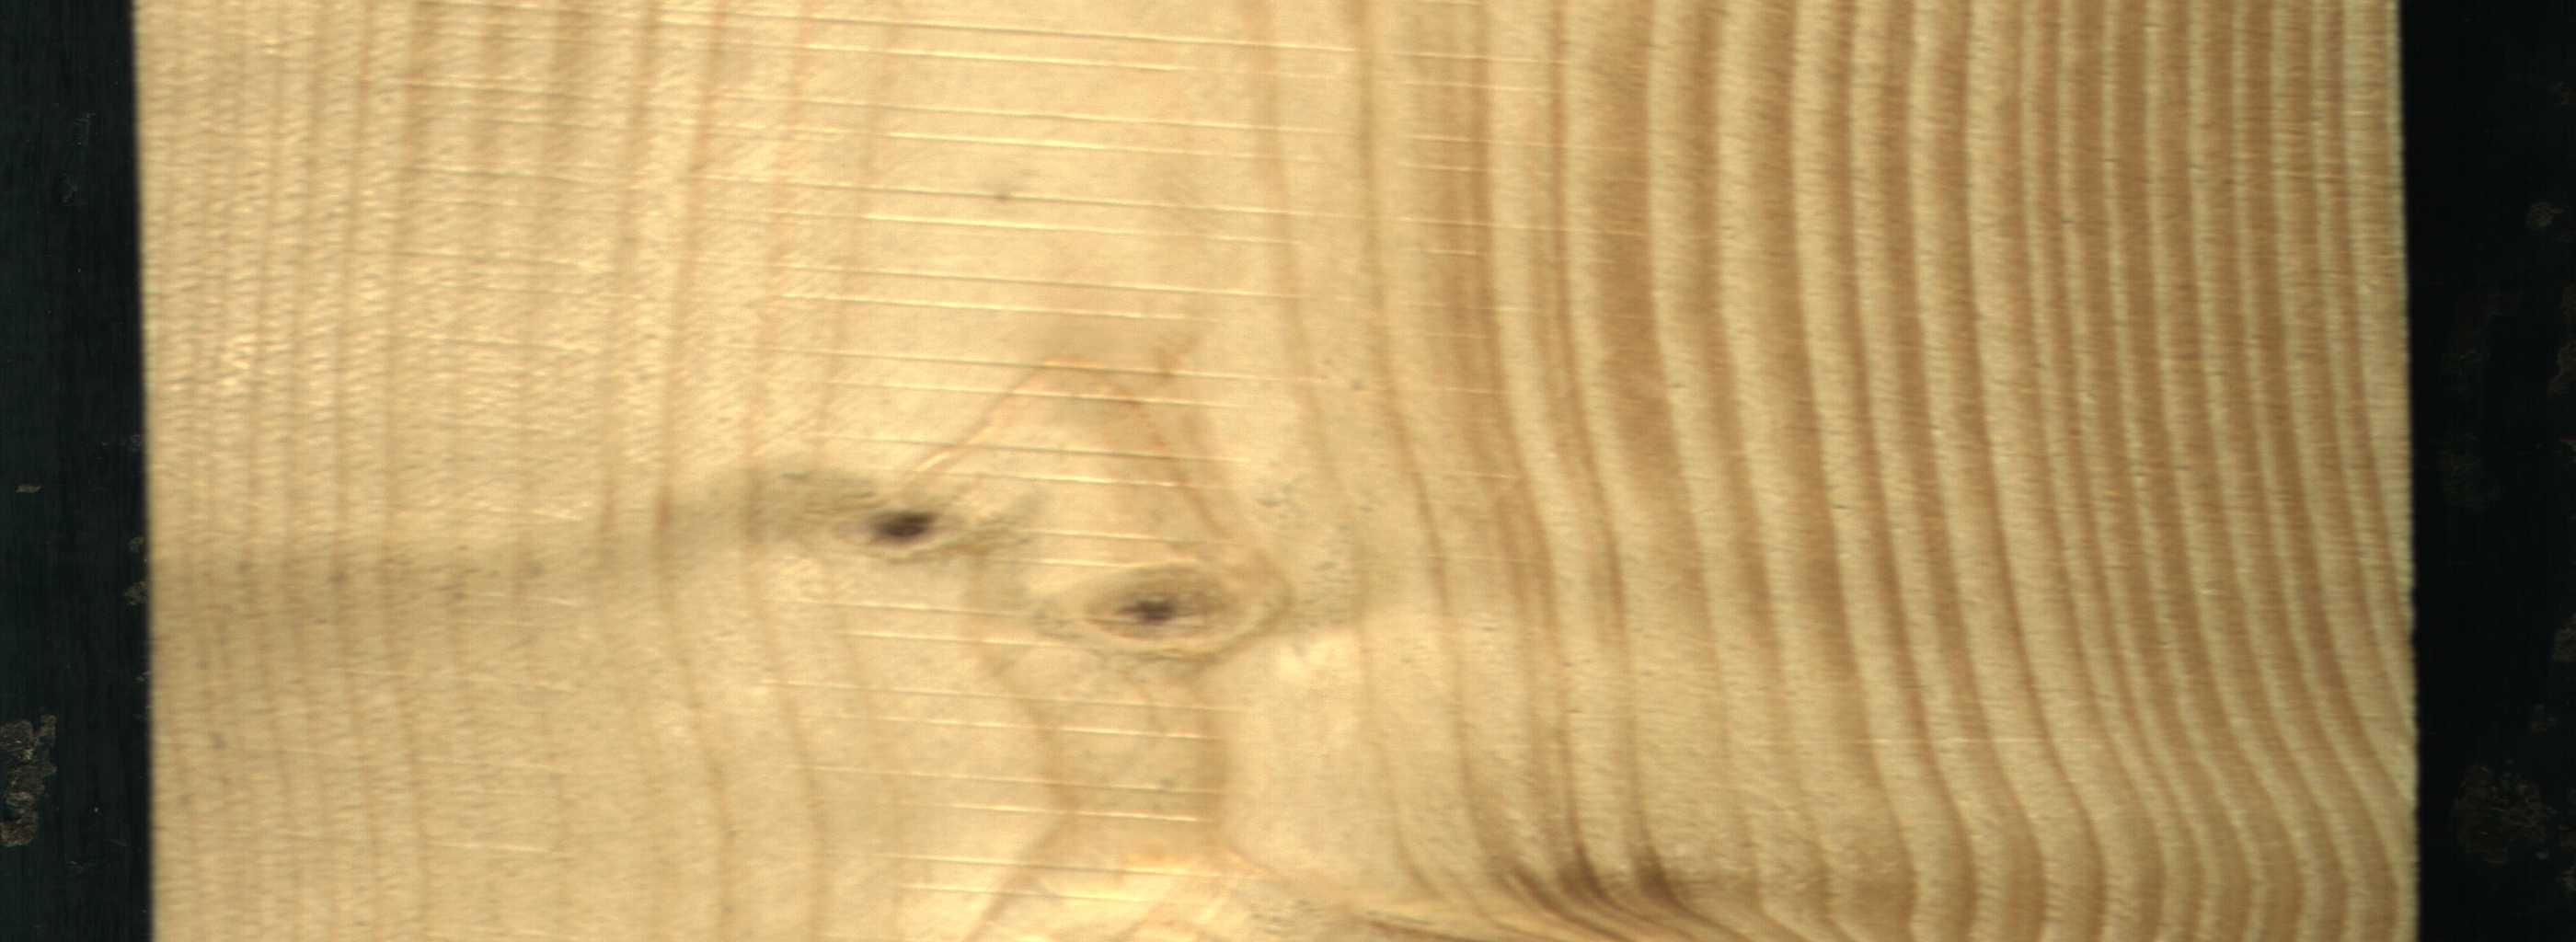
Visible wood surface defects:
Live_Knot
Live_Knot